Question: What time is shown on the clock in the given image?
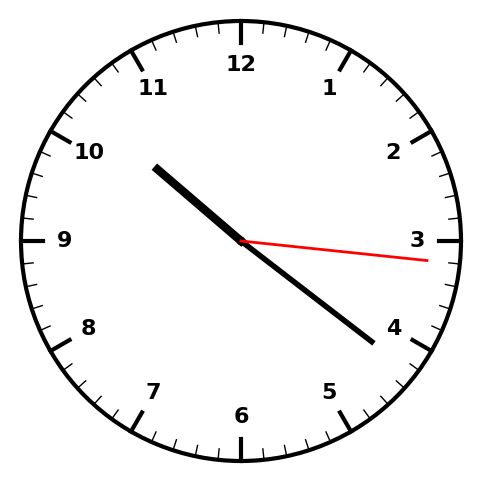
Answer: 10:21:16